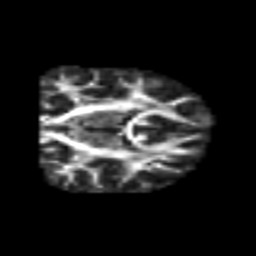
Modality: FA
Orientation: coronal
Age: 25
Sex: male
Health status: healthy